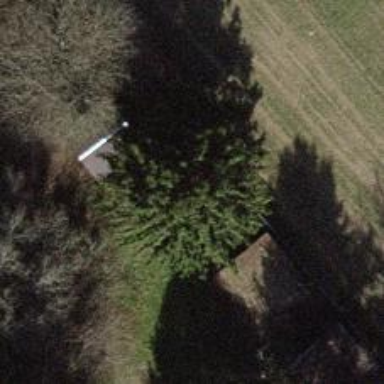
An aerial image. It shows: Tree in garden.